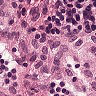
Metastatic tissue present: no